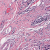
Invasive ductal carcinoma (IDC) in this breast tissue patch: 1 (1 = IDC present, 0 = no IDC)